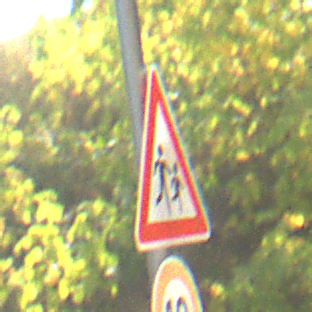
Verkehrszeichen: KinderLinks
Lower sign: Geschwindigkeit10
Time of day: MorningAfternoon
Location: Outdoor (Nature)
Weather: PartlyCloudy
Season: NotSpecified
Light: Natural